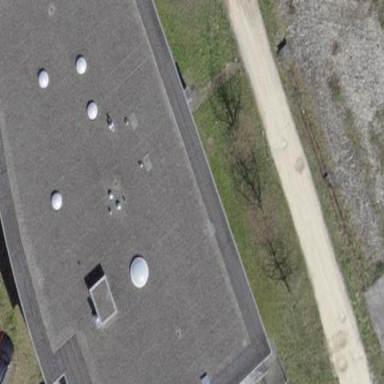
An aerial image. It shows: Industrial building.